Field crop: maize
Growth stage: 1
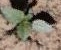
Species: datura